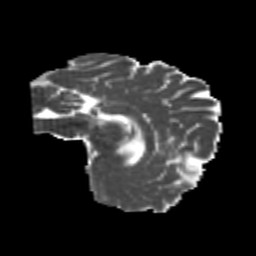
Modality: MD
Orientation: sagittal
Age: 26
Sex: male
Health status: healthy
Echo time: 0.074 s